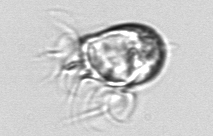
Label: Leegaardiella_ovalis